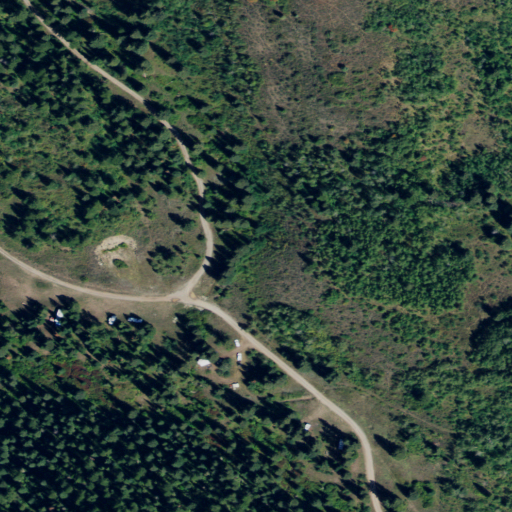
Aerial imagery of valley in Idaho named Pat Canyon containing evergreen forest, shrub, deciduous forest, and open development